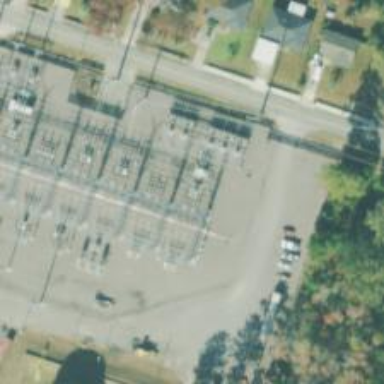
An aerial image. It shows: Switch for power supply.